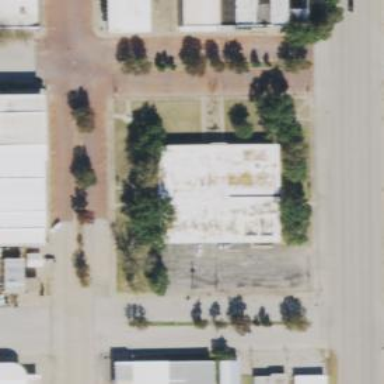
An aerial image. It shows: Civic building serving as courthouse.